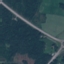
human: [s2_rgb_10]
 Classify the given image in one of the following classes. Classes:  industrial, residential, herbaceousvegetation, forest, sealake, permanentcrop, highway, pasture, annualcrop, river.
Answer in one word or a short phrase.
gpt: Highway